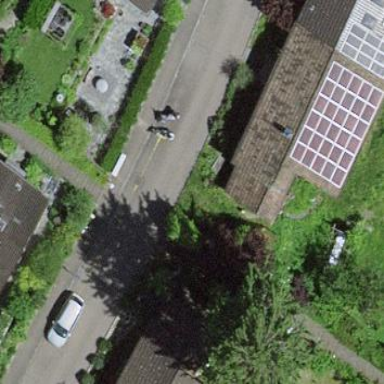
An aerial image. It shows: Semi-detached house.